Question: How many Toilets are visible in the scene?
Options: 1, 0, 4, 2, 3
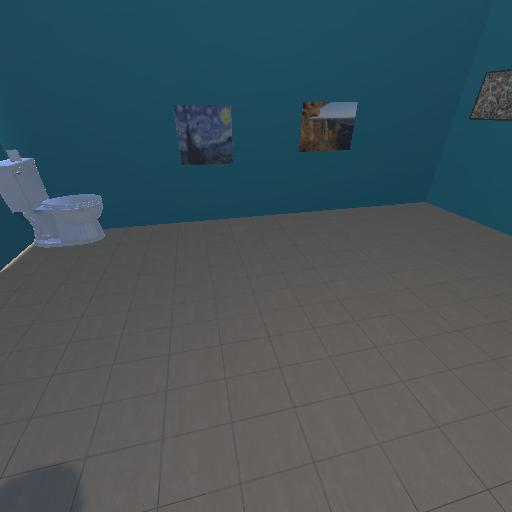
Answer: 1